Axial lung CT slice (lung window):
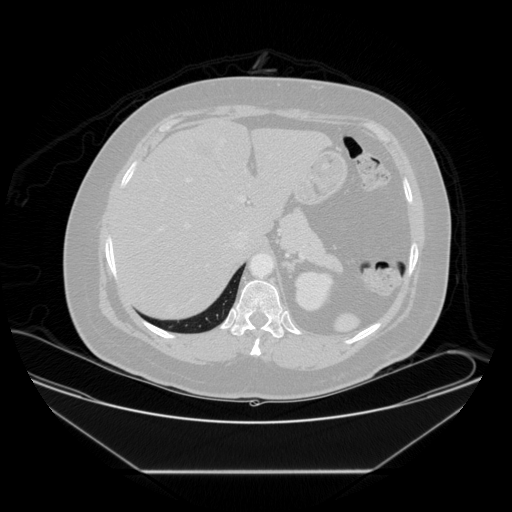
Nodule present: no